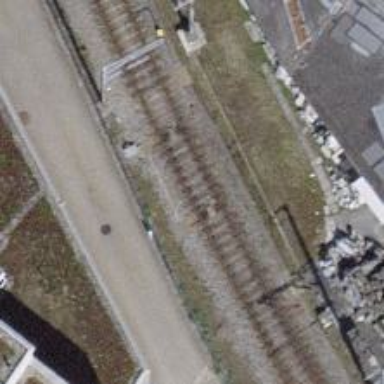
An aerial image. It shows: Railway switch.